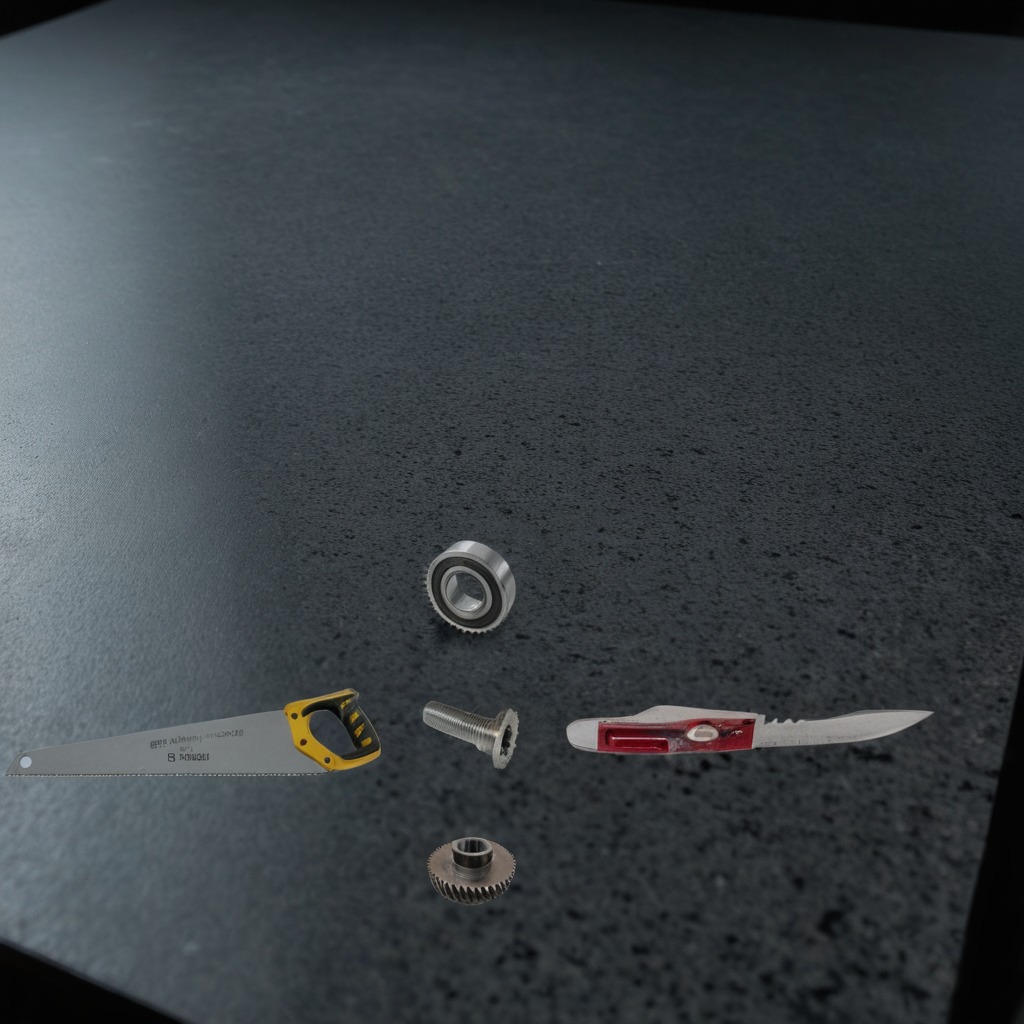
A ball bearing, a steel gear with teeth, a utility knife, a metal machine screw, and a handheld metal saw are lying on a clean granite table inside a workshop at night dim ambient light soft shadows worn but